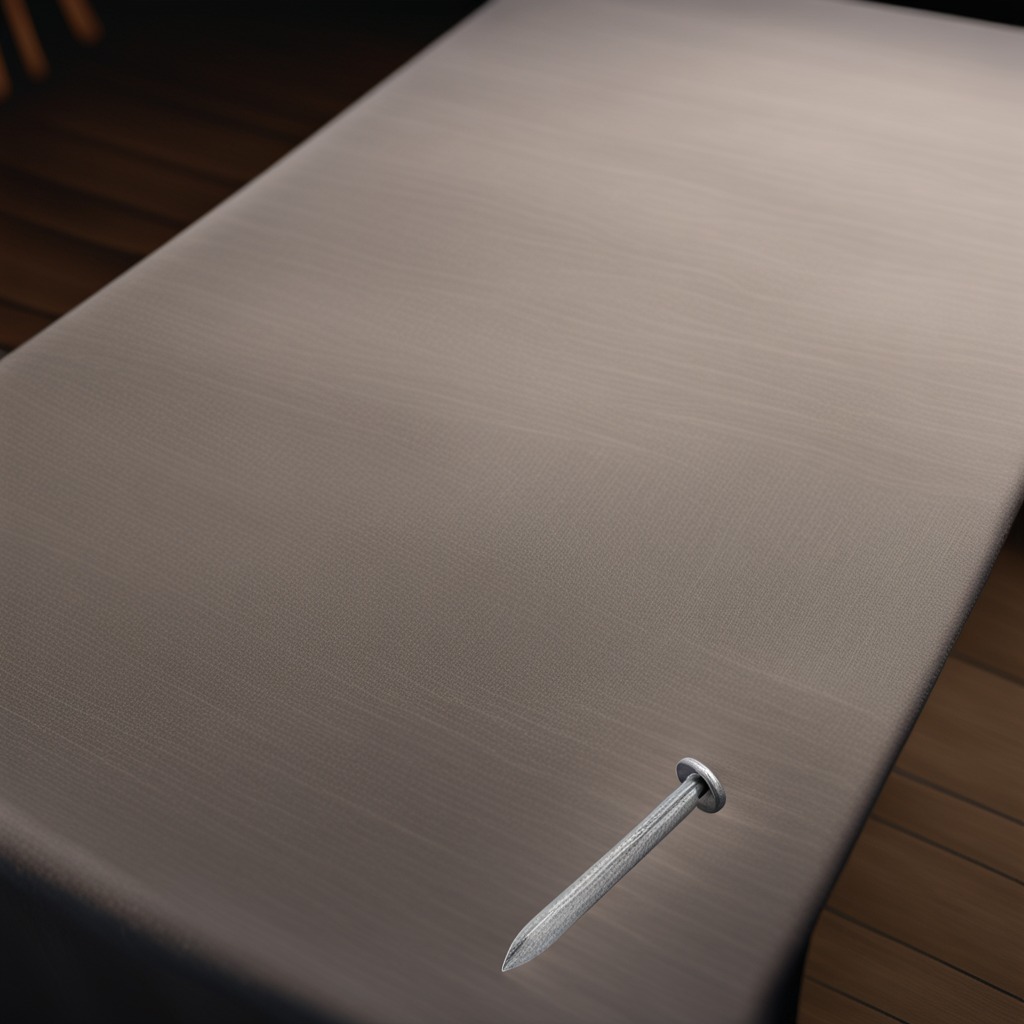
An iron nail is lying on a wooden table.